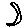
Label: moon